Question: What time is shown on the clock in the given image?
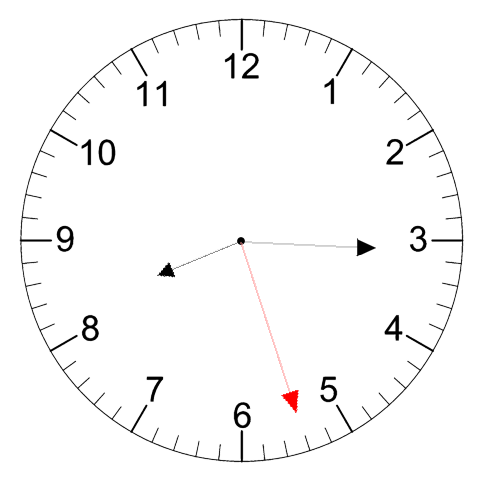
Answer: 08:15:27